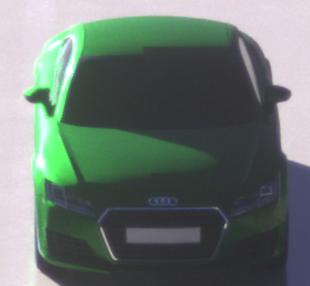
Make: Audi
Model: TT Coupé 1.8 TFSI
Detailed model: TT (8S) Coupé
Model produced from: 2015/08
Model produced until: 2018/06
Doors: 3
Color: green
Road condition: wet road
Daytime: morning or afternoon
Contrast: high contrast